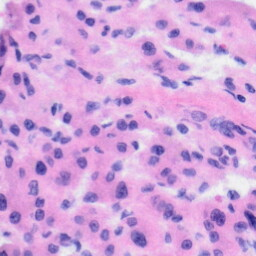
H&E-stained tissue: Liver